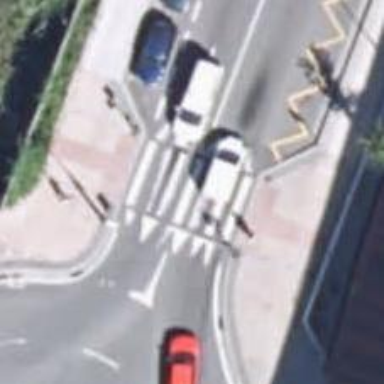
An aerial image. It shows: Uncontrolled zebra crossing with traffic-calming table.